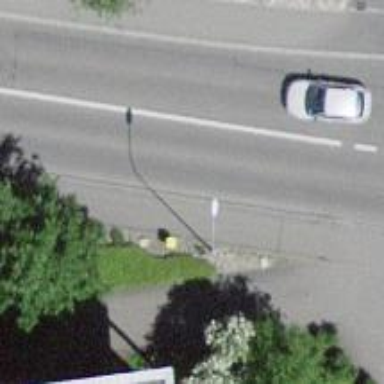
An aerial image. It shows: Post box is visible.